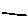
Label: line